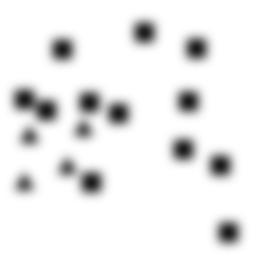
Squares: 12
Triangles: 4
Stars: 0
Total shapes: 16